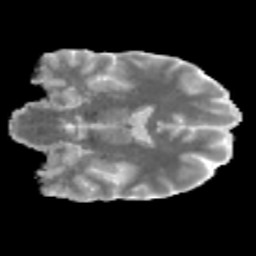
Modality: MD
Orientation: coronal
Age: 46
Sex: male
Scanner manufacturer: ge
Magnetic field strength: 3 T
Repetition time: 3.65 s
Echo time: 0.0807 s